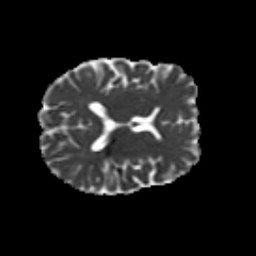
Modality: MD
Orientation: axial
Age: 32
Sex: female
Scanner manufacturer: siemens
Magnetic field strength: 3 T
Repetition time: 8.6 s
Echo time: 0.095 s